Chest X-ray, AP view. Patient: 57 years old, sex F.
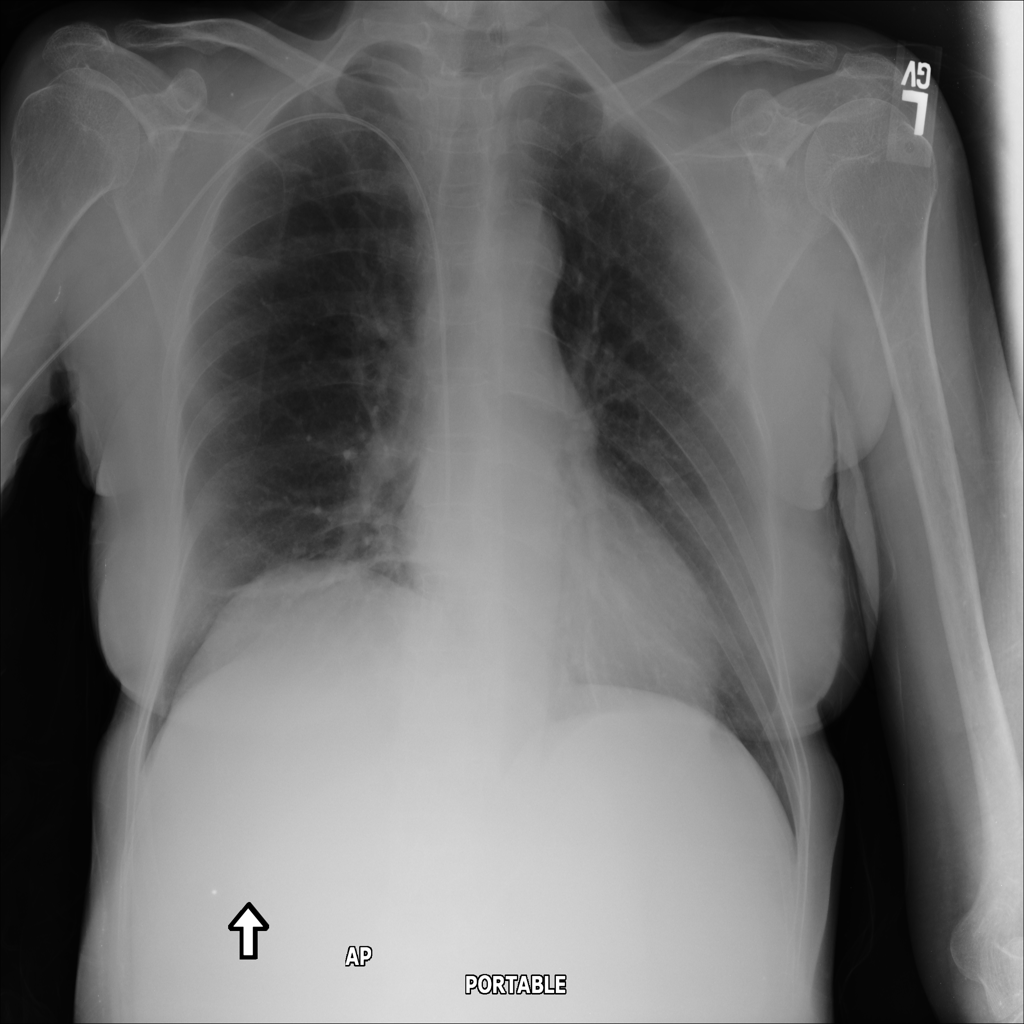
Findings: Atelectasis